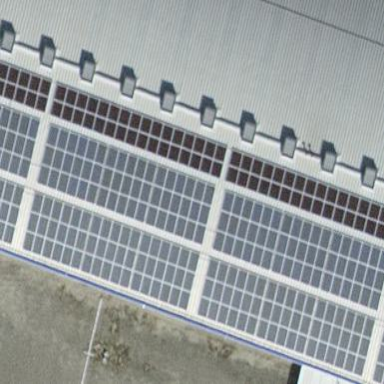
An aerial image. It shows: Solar power generator using photovoltaic panels.